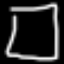
Label: square